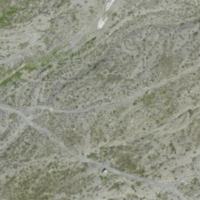
EUNIS habitat code: 48
Species observed at this site:
Euphorbia cyparissias
Carduus defloratus
Dryas octopetala
Chamaenerion dodonaei